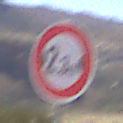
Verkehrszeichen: TatsaechlicheBreite2Komma3
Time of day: Midday
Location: Outdoor (Nature)
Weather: Clear
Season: NotSpecified
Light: Natural